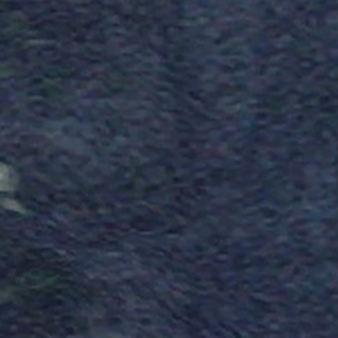
Label: other